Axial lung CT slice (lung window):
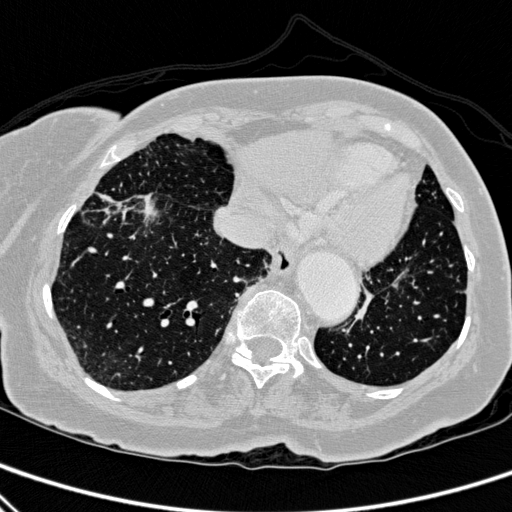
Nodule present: no